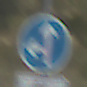
Verkehrszeichen: VorgeschriebeneFahrtrichtungGeradeausOderLinks
Zusatzzeichen unten: EinspurigeFahrzeugeFrei1
Umgebung: Outdoor, Nature
Tageszeit: Midday
Wetter: PartlyCloudy
Licht: Natural
Jahreszeit: Autumn
Kontrast: HighContrast